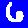
Digit: 6